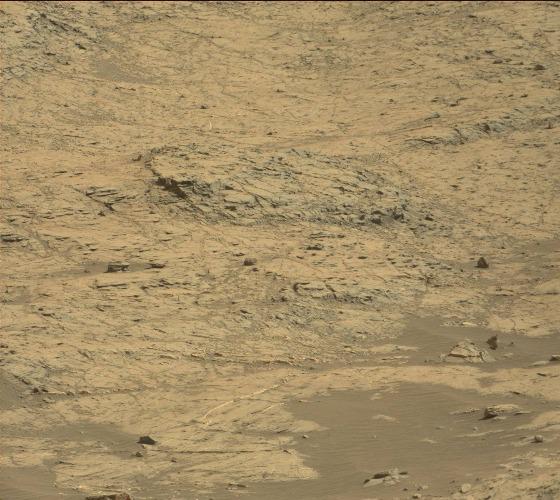
Terrain classes present: Bedrock, Gravel / Sand / Soil, Rock, Shadow